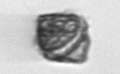
Label: Kryptoperidinium_triquetrum